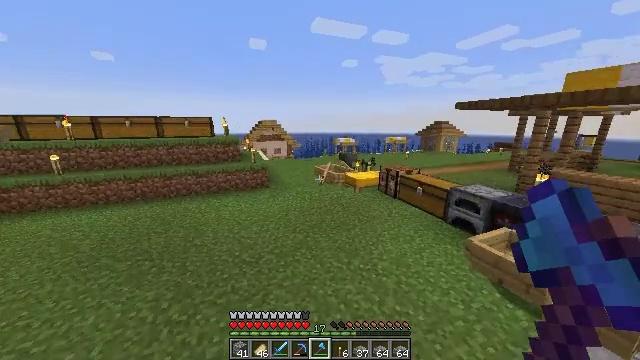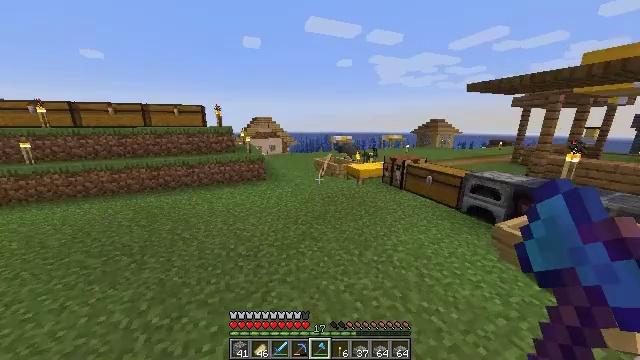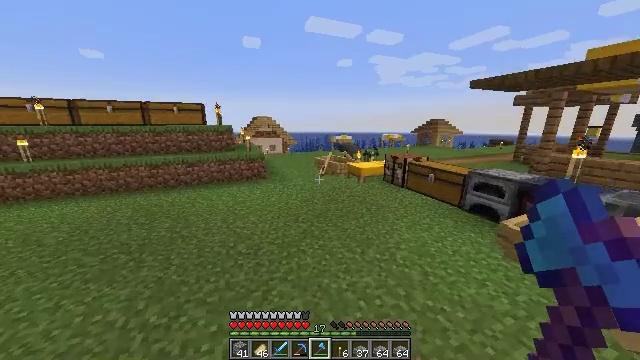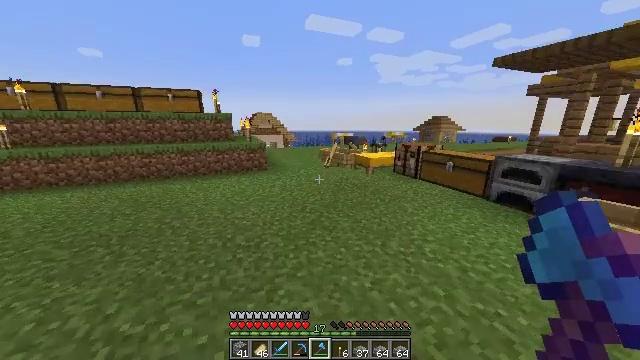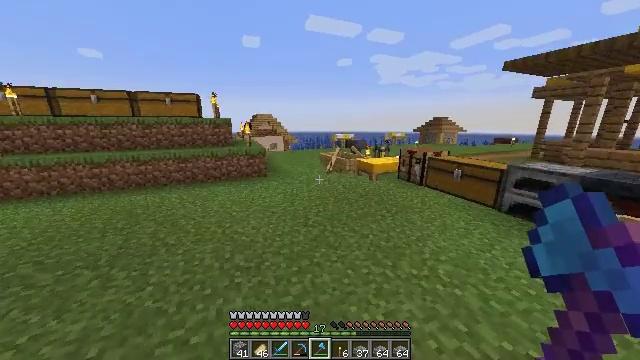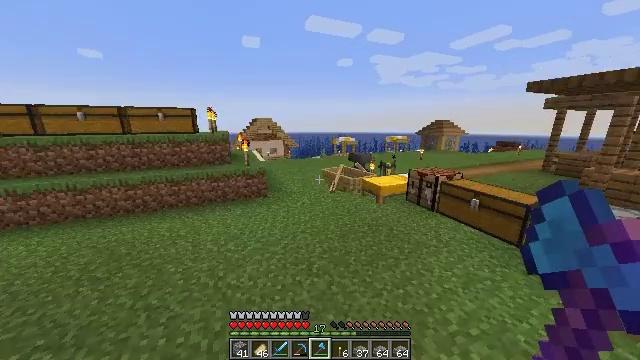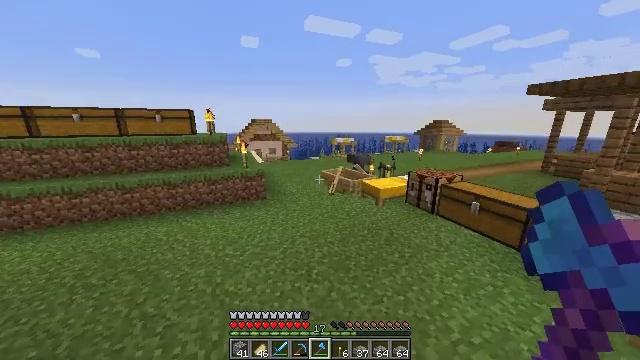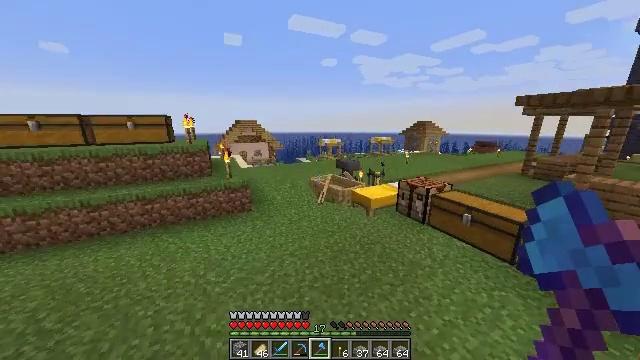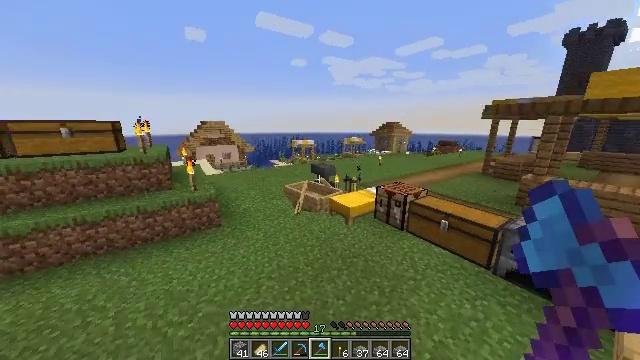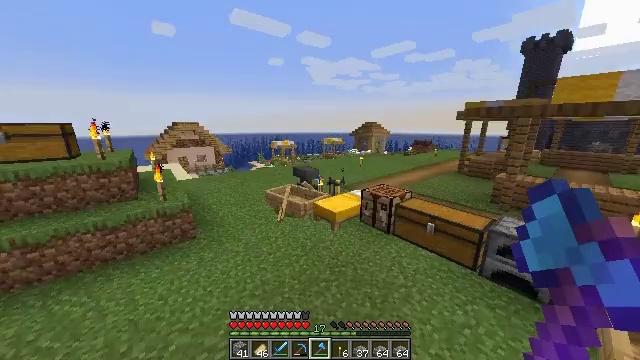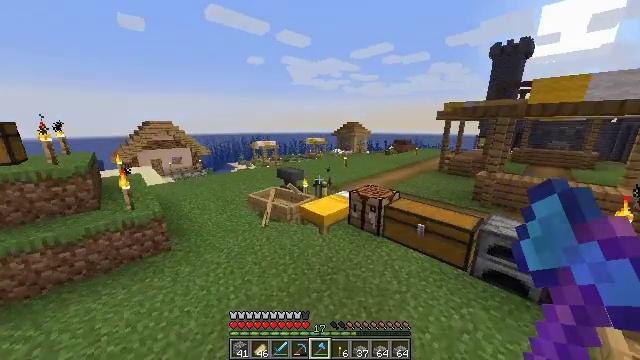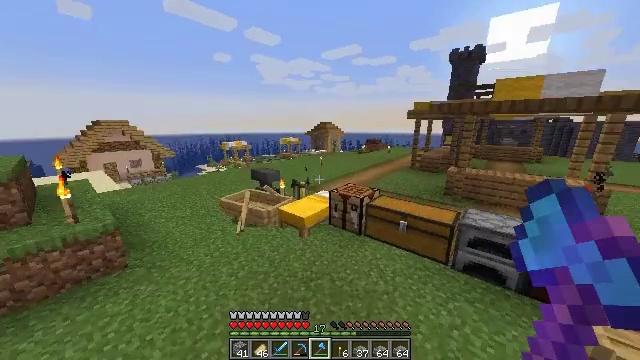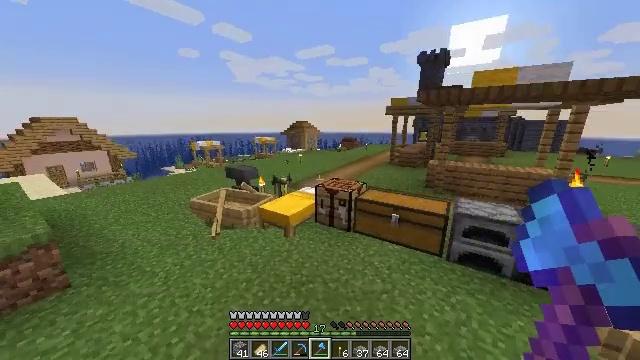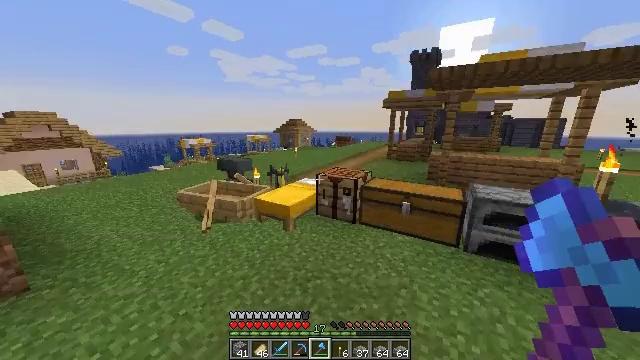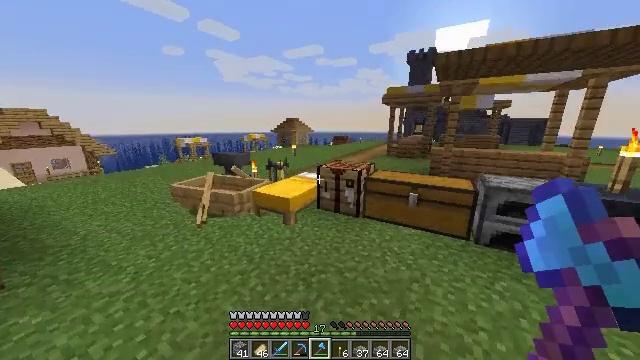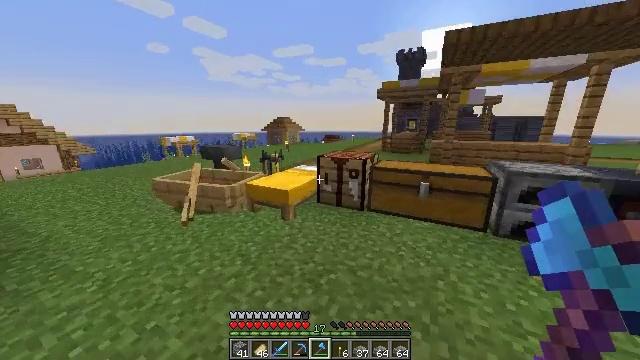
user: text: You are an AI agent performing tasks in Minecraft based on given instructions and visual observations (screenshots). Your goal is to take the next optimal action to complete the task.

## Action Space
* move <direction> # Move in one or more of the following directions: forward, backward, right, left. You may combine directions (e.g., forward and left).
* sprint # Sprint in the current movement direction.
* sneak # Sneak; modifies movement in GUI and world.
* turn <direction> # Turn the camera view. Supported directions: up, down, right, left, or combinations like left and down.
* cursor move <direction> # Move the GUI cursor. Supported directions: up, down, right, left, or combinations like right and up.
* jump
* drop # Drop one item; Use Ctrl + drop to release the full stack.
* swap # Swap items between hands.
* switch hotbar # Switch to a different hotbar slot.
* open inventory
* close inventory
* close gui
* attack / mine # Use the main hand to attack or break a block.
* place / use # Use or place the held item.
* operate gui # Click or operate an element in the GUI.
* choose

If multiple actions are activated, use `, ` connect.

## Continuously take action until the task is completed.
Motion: motion action
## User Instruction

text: Create oak planks using an oak log.
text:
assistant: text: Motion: move forward, turn right, jump
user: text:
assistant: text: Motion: move forward, sprint, jump
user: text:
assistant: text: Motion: move forward, sprint, jump
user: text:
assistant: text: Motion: move forward, sprint, jump
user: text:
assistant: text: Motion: move forward, sprint, jump
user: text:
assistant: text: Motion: move forward, sprint, jump
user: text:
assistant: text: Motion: move forward, turn right, jump
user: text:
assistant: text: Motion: move forward, turn right, jump
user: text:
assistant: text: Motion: move forward, turn right, jump
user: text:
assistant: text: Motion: move forward, turn right, jump
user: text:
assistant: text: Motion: move forward, turn right
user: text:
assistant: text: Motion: move forward, turn right
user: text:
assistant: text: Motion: move forward, turn right
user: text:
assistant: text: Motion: move forward
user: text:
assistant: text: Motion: move forward, turn right
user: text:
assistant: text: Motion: move forward, turn right and down
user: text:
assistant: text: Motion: move forward, turn right
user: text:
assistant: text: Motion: move forward
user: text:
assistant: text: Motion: move forward
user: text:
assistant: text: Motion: move forward
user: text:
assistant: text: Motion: move forward
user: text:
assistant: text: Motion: move forward
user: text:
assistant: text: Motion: move forward
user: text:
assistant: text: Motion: move forward, turn right and down
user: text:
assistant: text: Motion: move forward, turn right and down
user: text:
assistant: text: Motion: turn down
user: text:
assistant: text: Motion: turn down
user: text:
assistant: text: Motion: use / place
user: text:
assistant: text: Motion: use / place
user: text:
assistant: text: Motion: use / place